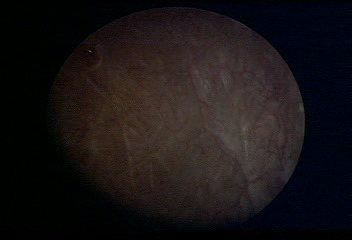
Modality: WLC
Class: Normal mucosa
Bladder cancer association: No